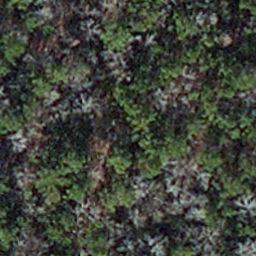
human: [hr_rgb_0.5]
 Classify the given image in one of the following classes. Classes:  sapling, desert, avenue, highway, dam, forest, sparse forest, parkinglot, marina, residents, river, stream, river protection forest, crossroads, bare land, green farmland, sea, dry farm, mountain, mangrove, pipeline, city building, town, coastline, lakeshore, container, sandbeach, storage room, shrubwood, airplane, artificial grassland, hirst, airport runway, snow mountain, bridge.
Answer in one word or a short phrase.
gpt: sapling